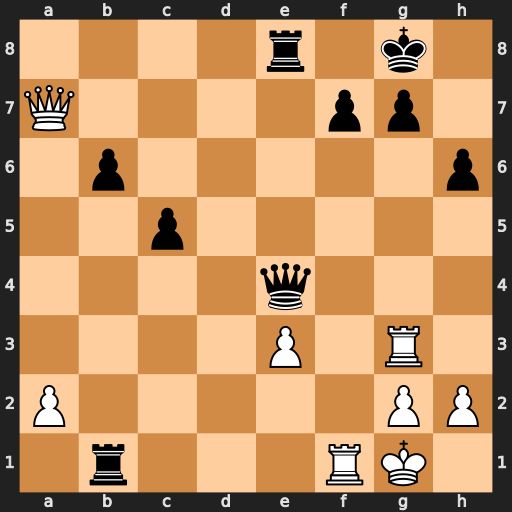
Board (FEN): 4r1k1/Q4pp1/1p5p/2p5/4q3/4P1R1/P5PP/1r3RK1
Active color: w
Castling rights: -
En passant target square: -
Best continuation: Qxf7+ Kh8 Qxg7#